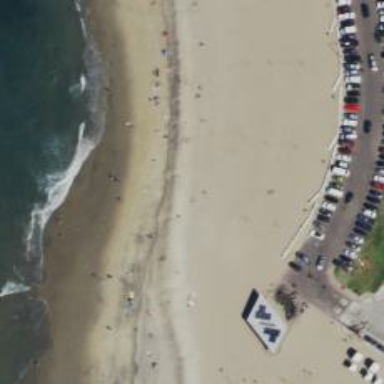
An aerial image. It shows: Lifeguard on duty.